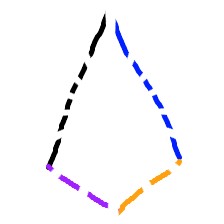
Shape: kite